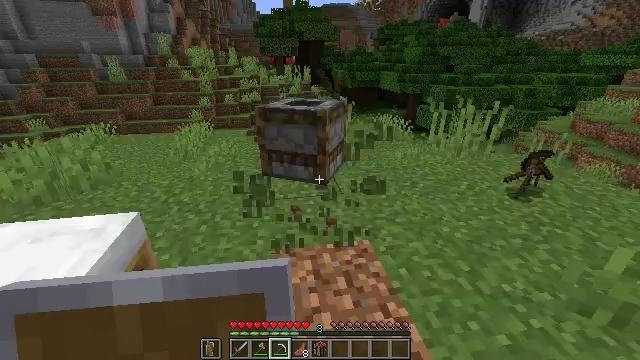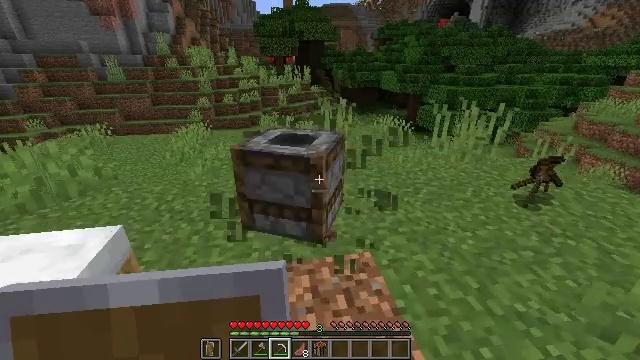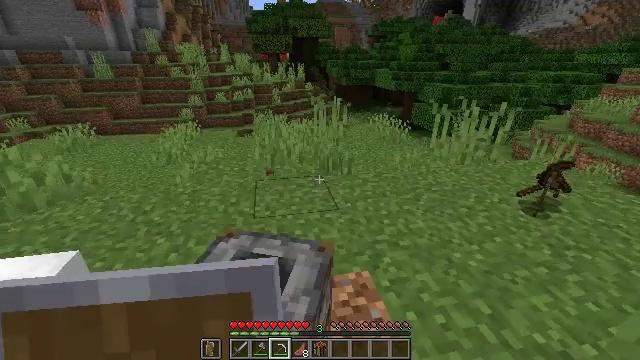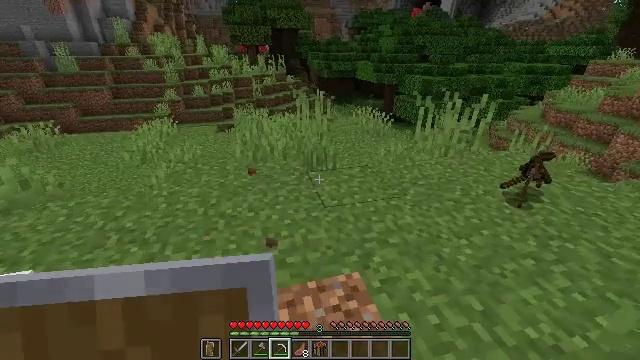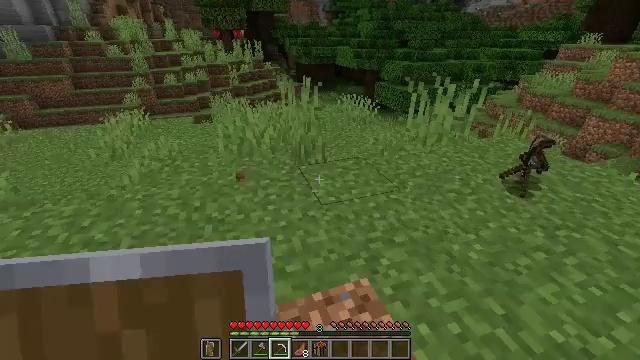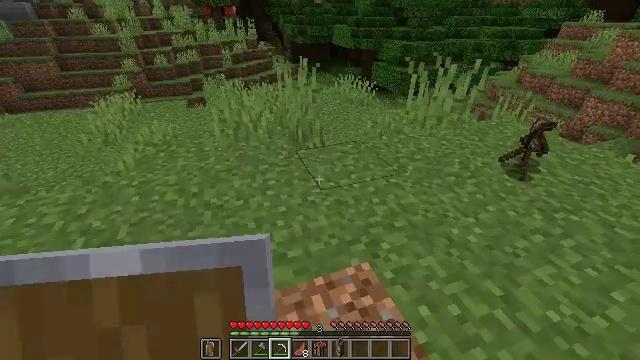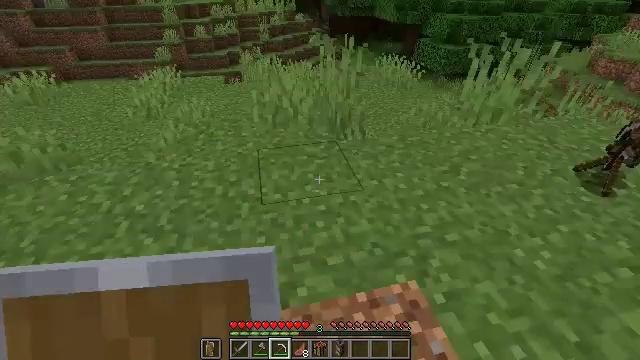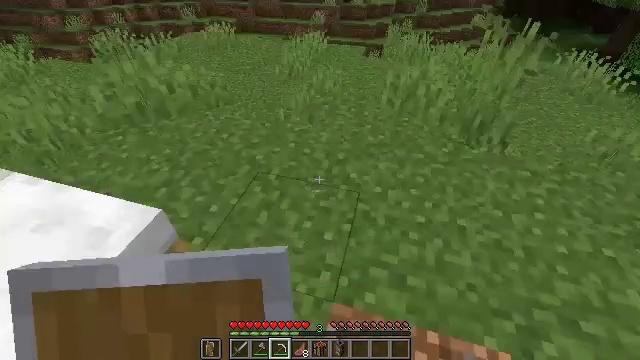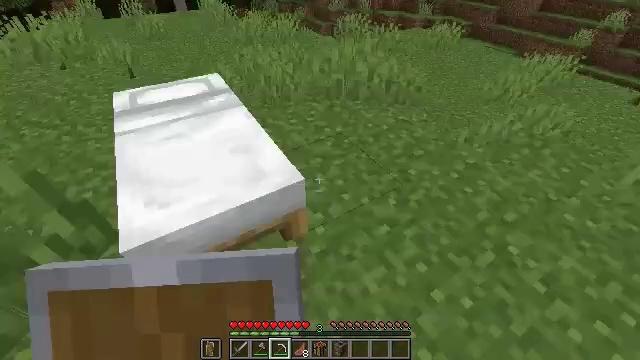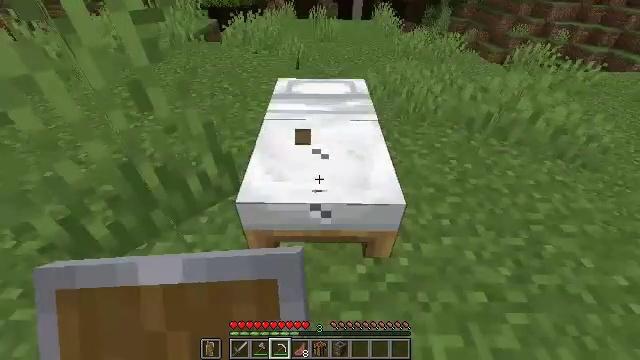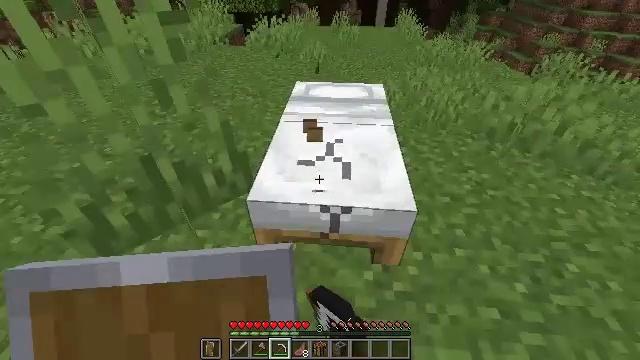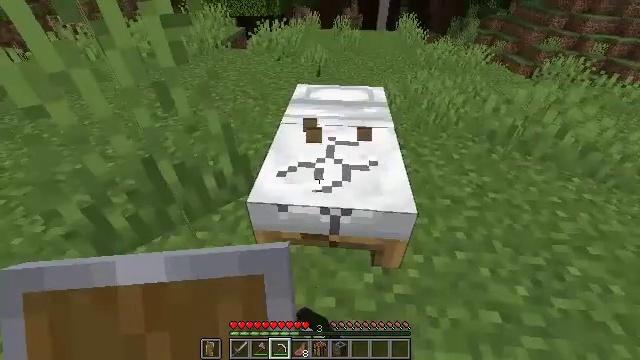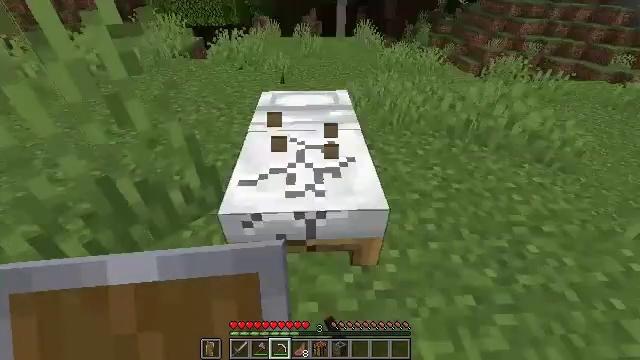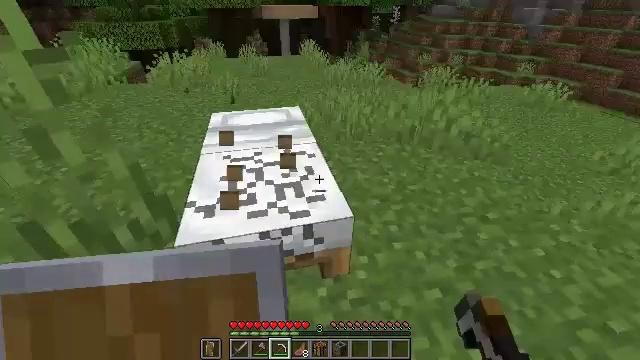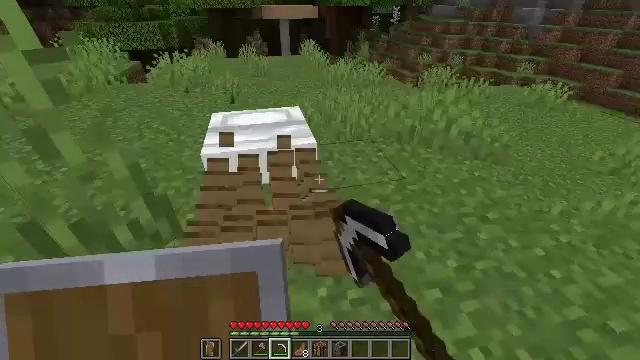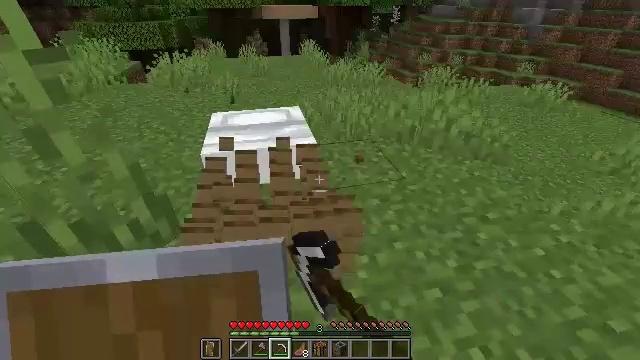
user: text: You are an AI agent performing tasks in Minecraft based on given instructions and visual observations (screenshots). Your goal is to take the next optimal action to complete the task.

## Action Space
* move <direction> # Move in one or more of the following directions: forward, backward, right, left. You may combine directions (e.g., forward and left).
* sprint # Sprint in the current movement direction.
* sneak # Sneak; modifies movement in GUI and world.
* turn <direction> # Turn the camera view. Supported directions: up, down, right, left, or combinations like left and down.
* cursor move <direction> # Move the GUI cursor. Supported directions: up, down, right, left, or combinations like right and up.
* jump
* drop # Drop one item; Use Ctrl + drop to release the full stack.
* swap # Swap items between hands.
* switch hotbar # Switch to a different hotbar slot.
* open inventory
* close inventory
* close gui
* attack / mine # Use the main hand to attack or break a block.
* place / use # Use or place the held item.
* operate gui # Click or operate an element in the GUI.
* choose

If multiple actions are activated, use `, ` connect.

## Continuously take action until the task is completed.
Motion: motion action
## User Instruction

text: Attack the white bed to collect it.
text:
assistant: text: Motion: move forward
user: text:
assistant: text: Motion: move forward, turn right
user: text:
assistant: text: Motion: move forward and move left, turn right and down
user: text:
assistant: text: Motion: move forward and move left, turn right and down
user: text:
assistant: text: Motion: move forward and move left, turn down
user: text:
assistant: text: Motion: move forward, turn left and down
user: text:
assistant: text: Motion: turn left and down
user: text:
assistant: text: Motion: turn left
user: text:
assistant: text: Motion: turn left and up, attack / mine
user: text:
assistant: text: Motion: turn left, attack / mine
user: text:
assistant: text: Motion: attack / mine
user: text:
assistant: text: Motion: turn right and up, attack / mine
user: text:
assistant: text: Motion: turn right and up, attack / mine
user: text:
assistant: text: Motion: attack / mine
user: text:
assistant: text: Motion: attack / mine
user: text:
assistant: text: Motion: attack / mine
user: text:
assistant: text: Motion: attack / mine
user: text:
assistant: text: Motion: attack / mine
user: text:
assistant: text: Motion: attack / mine